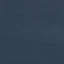
Label: SeaLake